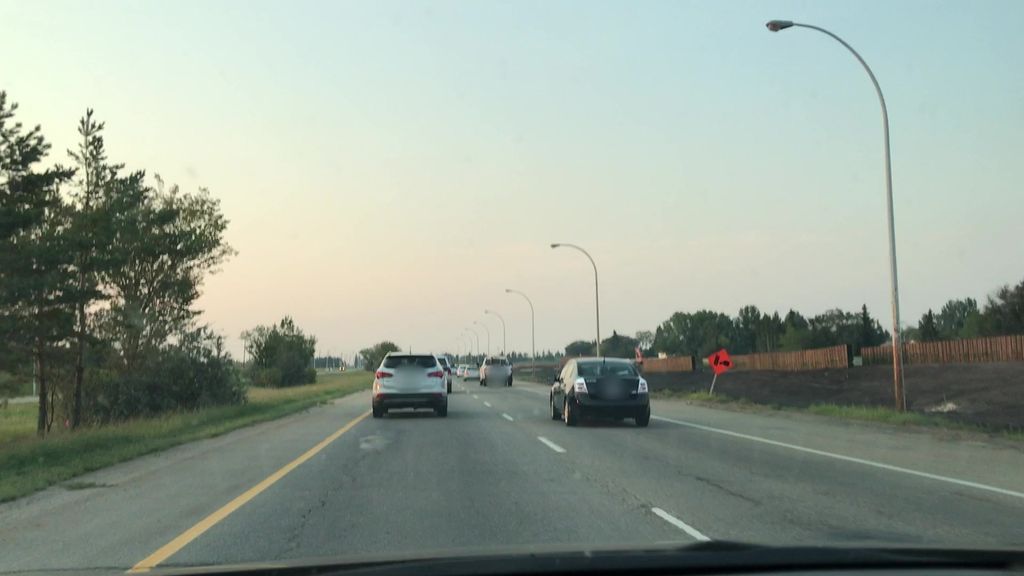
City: edmonton